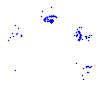
Particle: kaon